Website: bh-photo
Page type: store-pickup
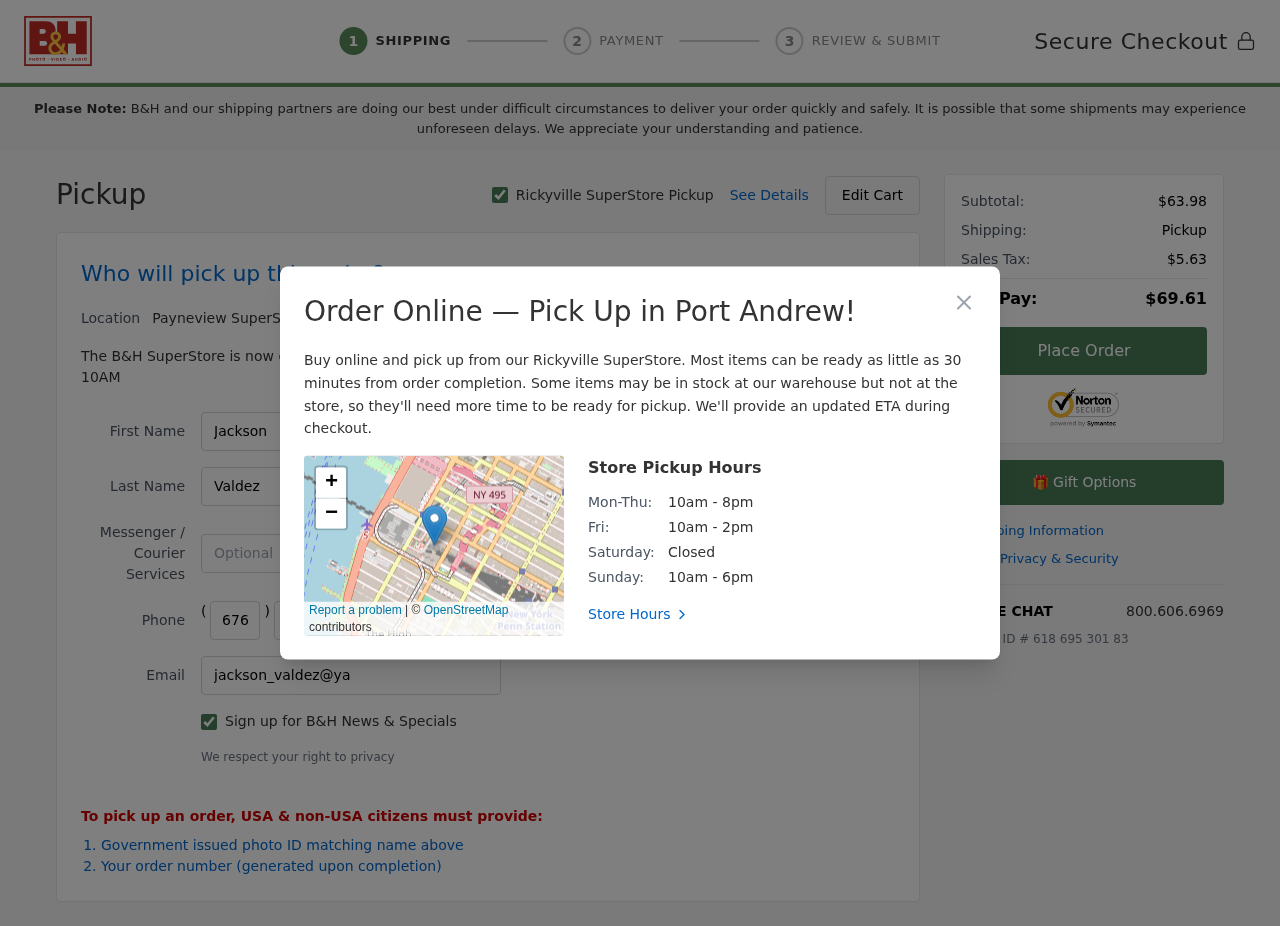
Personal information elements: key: PII_CITY
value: Rickyville
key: PII_CITY2
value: Payneview
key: PII_CITY3
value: Port Andrew
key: PII_EMAIL
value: jackson_valdez@yahoo.com
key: PII_FIRSTNAME
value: Jackson
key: PII_LASTNAME
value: Valdez
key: PII_PHONE_AREA
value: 676
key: PII_PHONE_PREFIX
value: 652
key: PII_PHONE_SUFFIX
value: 2983
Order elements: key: ORDER_SUBTOTAL
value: $63.98
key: ORDER_TAX
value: $5.63
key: ORDER_TOTAL
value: $69.61
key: ORDER_ID
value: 618 695 301 83